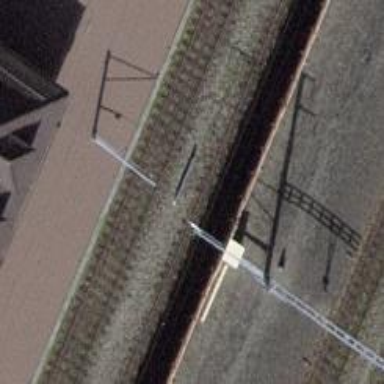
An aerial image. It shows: Stop position for public transport at railway stop.